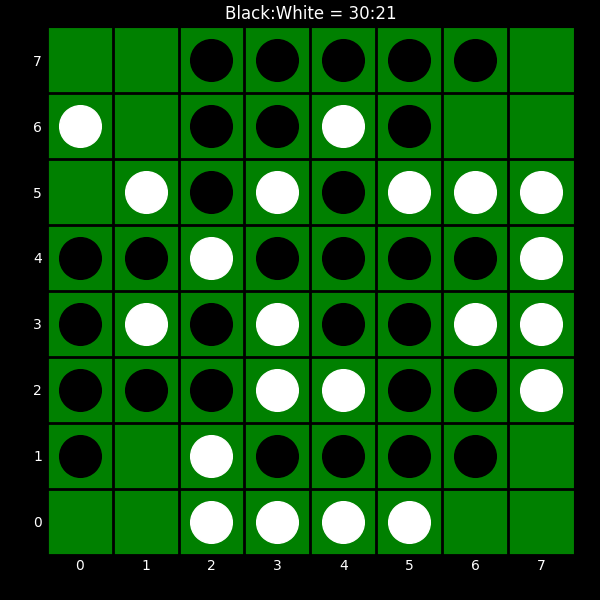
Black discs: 30
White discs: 21